Question: ## Update
I have uploaded the project to <URL> for easy replication of the problem.
## Question
I have a test scene, where I want to position an object (a 'SCNBox' in this case) to be as wide as the screen. Here's the entirety of the code.
'''
let scene = SCNScene()
let rootNode = scene.rootNode
// Box
let boxGeometry = SCNBox(width: 1, height: 1, length: 1, chamferRadius: 0)
let boxMaterial = SCNMaterial()
boxMaterial.diffuse.contents = UIColor.redColor()
boxGeometry.firstMaterial = boxMaterial
let boxNode = SCNNode(geometry: boxGeometry)
boxNode.position = SCNVector3(
x: 0,
y: 0,
z: -1)
rootNode.addChildNode(boxNode)
// Camera
let camera = SCNCamera()
camera.zNear = 0
let cameraNode = SCNNode()
cameraNode.position = SCNVector3(
x: 0,
y: 0,
z: 0)
cameraNode.camera = camera
rootNode.addChildNode(cameraNode)
'''
But this doesn't produce exactly what I would expect - 100% width coverage. As the screenshot below indicates, there's about 2.5% of white space total on the sides. Why? And how do I need to adjust my camera/box to achieve full coverage of the screens width?

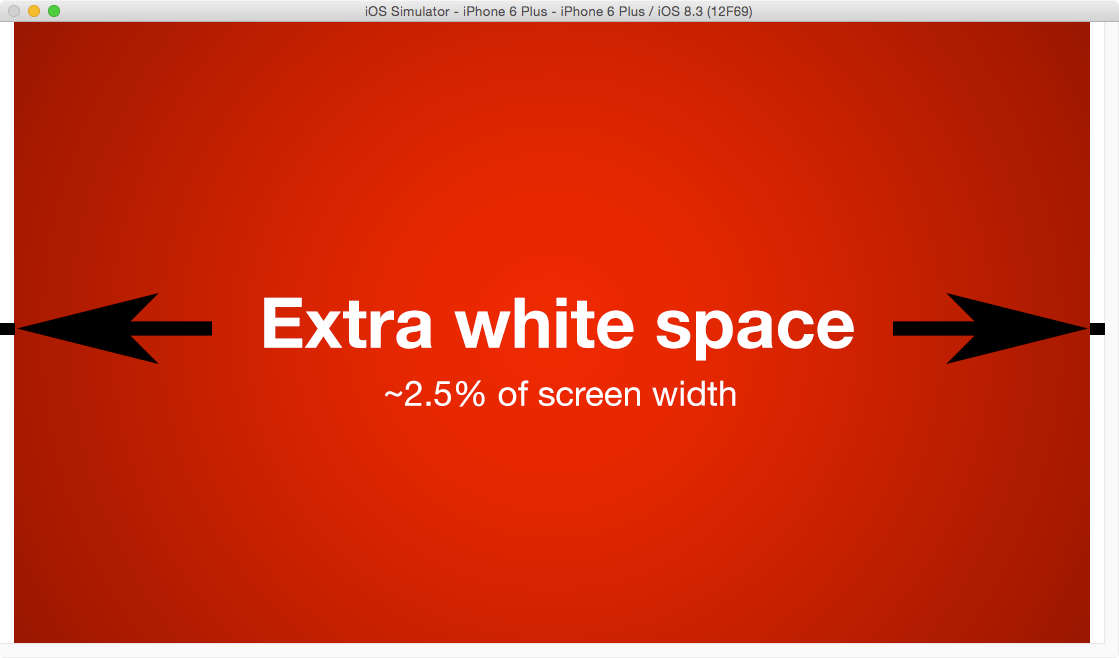
Answer: Here's a quick visual representation of what your code does (viewed from the Top):
1) Create a 2x2x2 cube at (0,0,0)

2) Move the cube to (0,0,-1)

3) Add Camera at (0,0,0)

As you can see, the Camera intersects with the cube. It's an unpredictable behavior, and it can intersect, fight on Z, or simply look inside.
In your question you used a 1x1x1 box. Here's what it looks like:

As you can see, the box fill the view. But that's because I used a standard camera (36mm, or around 50deg xfov). By moving around your scene, I realized you have a really large FOV, meaning your scene looks exactly like this:

Or, if we zoom in:

Here we go! So how do we fix this? By increasing the FOV. In our case, the angle is 90. But you can find it again with simple trigonometry.

And now the box completely fills the viewport!